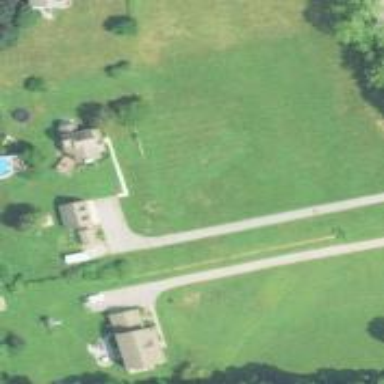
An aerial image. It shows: Residential driveway used as service road.